Interaction volume radius: 5 \u00c5
Interaction volume height: 25 \u00c5
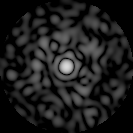
Disorder parameter: 0.8045